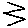
Label: zigzag